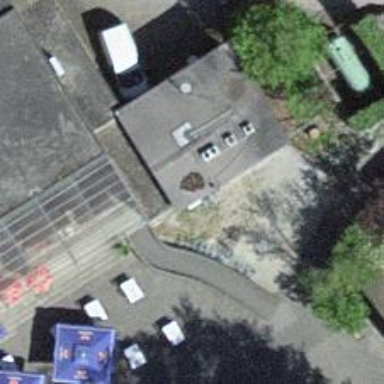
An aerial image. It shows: Flat-roofed service building.